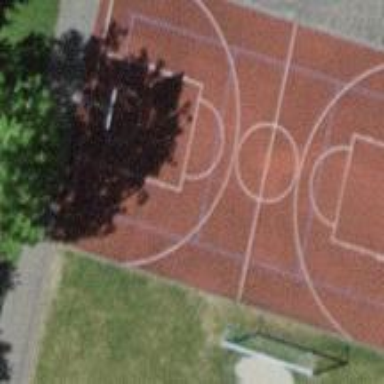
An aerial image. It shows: Basketball court located in leisure land pitch.